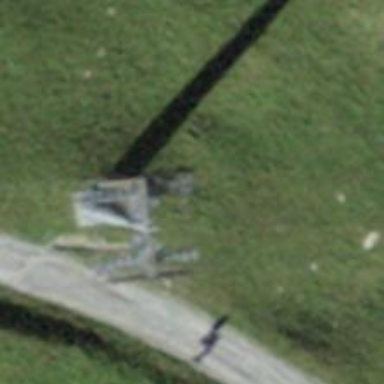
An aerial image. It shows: Pylon for aerialway.